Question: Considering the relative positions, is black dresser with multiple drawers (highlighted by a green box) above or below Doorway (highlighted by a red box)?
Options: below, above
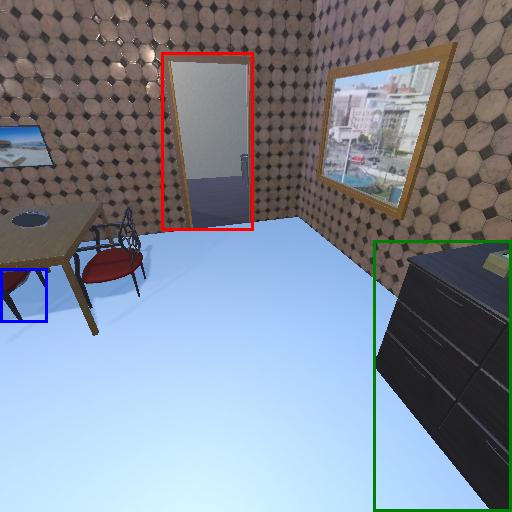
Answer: below